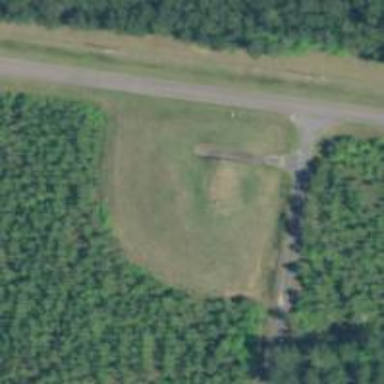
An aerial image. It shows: Military bunker.